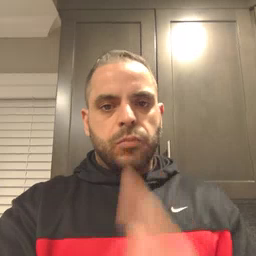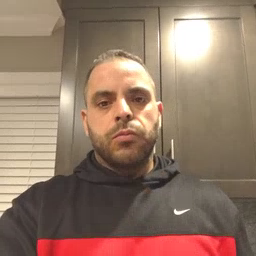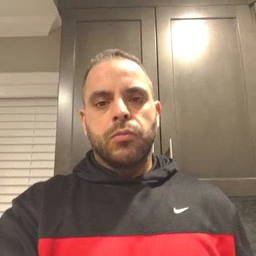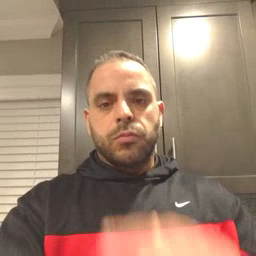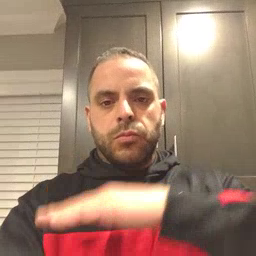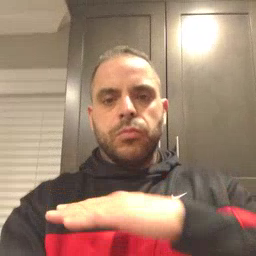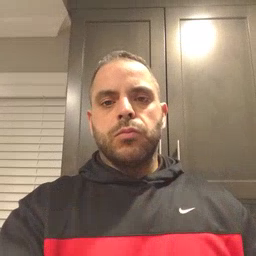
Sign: table